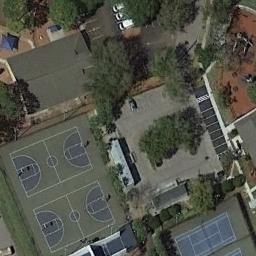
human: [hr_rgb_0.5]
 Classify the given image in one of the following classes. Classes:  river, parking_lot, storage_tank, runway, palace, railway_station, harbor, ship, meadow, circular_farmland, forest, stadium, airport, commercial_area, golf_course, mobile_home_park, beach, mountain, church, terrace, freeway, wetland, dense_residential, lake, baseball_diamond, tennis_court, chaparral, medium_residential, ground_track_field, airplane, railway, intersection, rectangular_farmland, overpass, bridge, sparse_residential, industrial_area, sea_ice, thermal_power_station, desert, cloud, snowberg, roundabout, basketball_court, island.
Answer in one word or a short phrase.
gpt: basketball_court